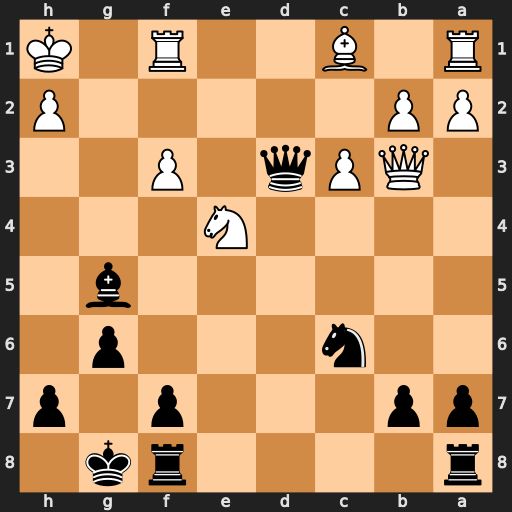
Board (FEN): r4rk1/pp3p1p/2n3p1/6b1/4N3/1QPq1P2/PP5P/R1B2R1K
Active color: b
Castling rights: -
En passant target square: -
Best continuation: Qxf1#